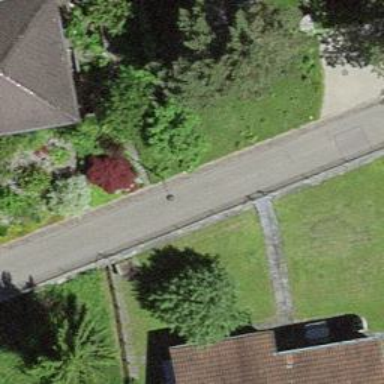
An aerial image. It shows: Smooth asphalt road in residential area.